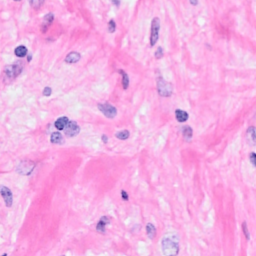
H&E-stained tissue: Breast